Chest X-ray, PA view. Patient: 43 years old, sex F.
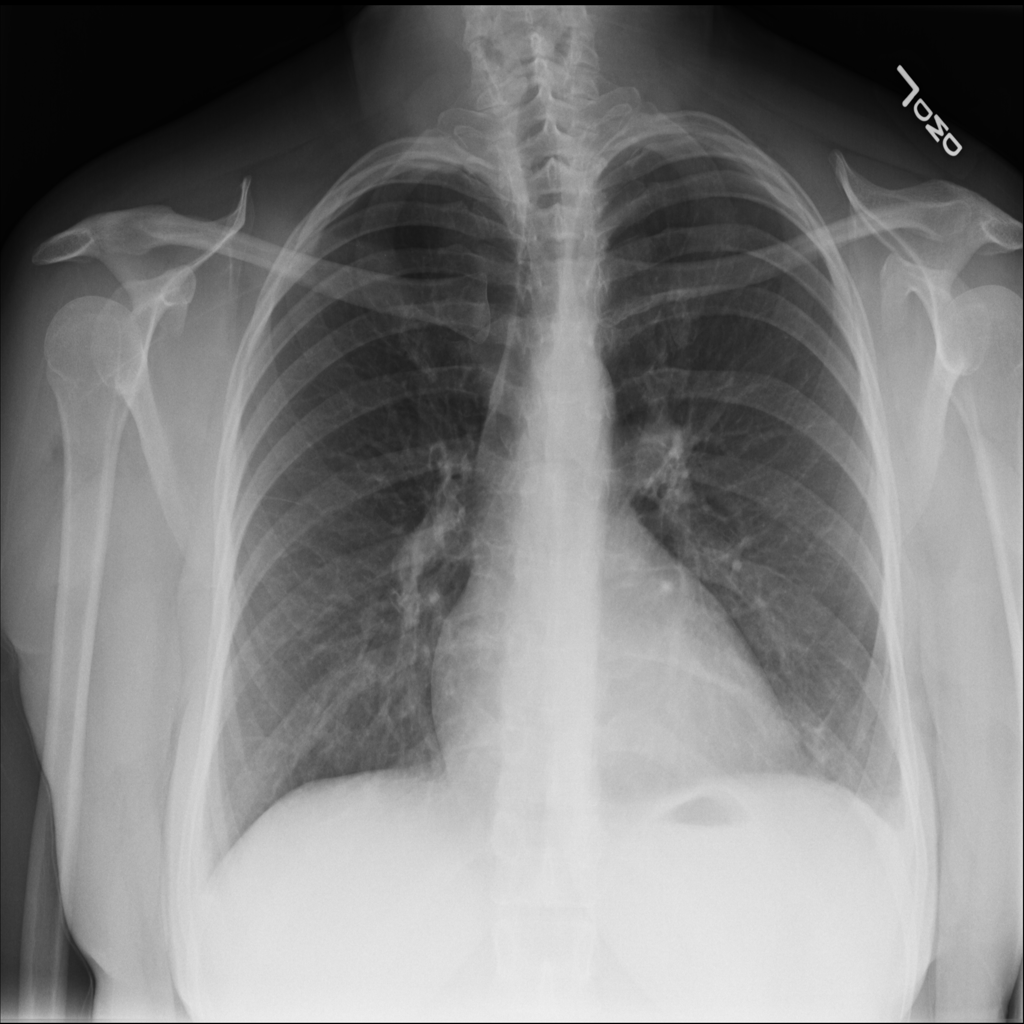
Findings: No Finding